Question: Count the number of objects in the diagram.
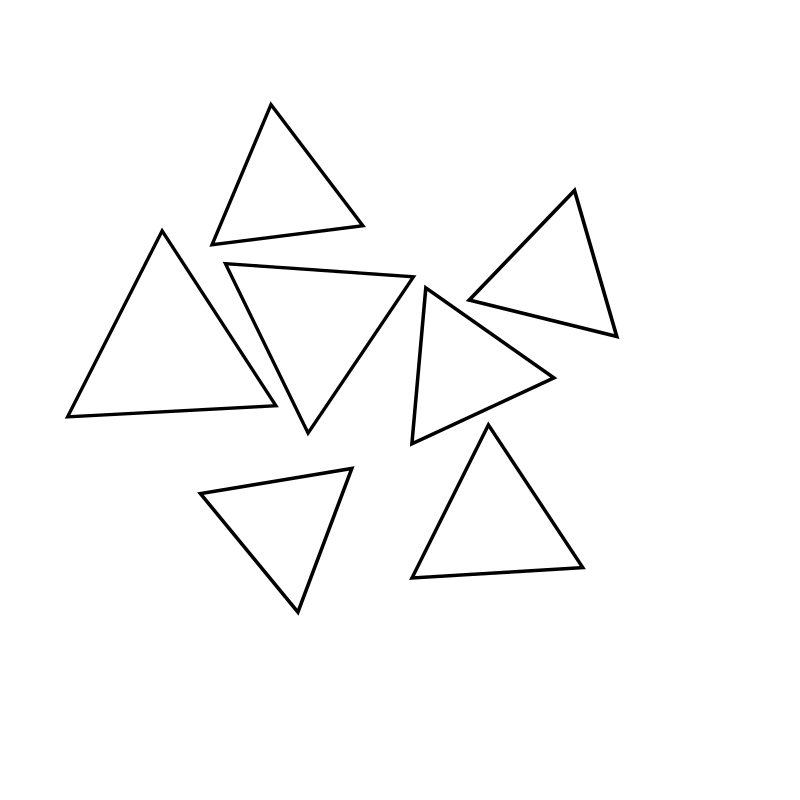
Answer: 7